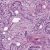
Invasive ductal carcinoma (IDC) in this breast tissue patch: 1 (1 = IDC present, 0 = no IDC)